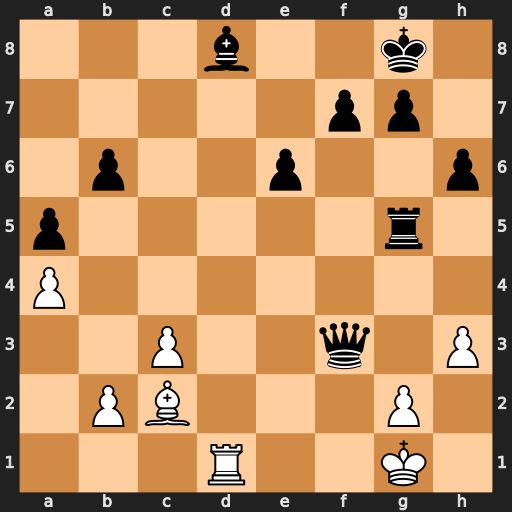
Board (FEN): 3b2k1/5pp1/1p2p2p/p5r1/P7/2P2q1P/1PB3P1/3R2K1
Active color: w
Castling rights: -
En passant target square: -
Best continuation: Rxd8#